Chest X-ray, PA view. Patient: 41 years old, sex F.
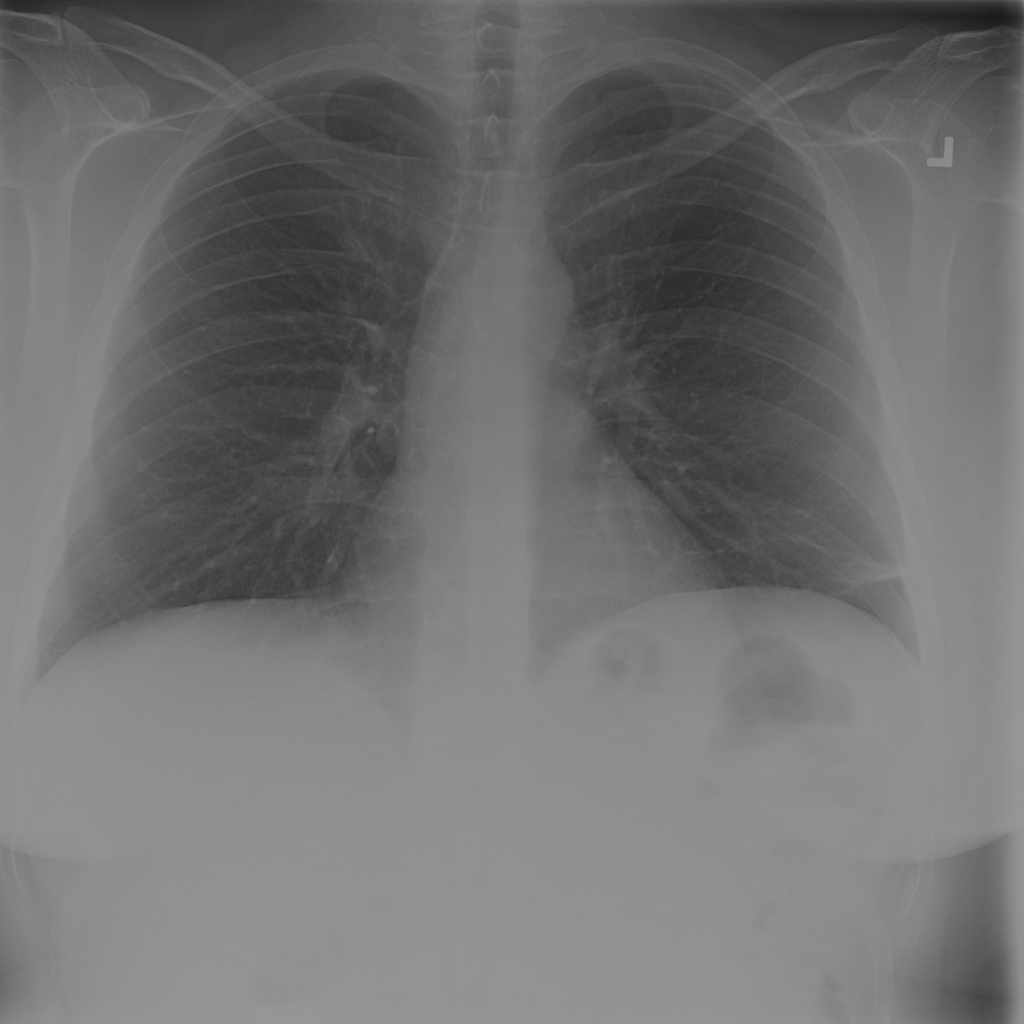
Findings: No Finding